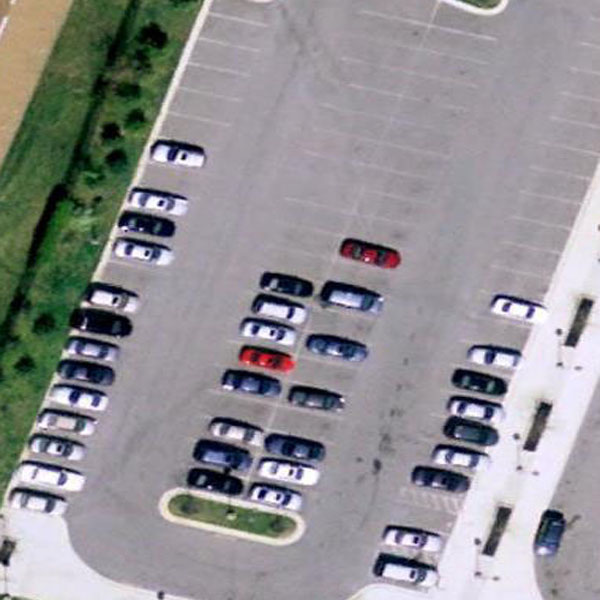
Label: Parking